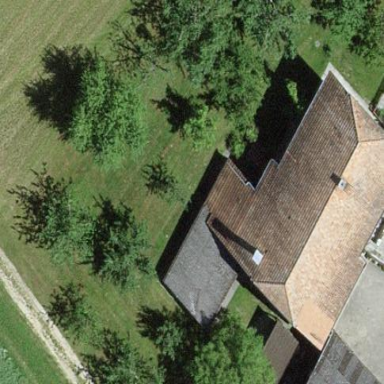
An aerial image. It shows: Farm building.